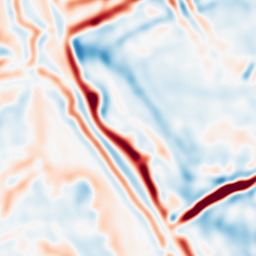
Category: multiscale
Decomposition family: log
Decomposition parameters: sigma: 5
Upsampling method: sinc_blackman
Upsampling parameters: scale: 2
kernel_size: 16
Upsampling scale: 2